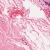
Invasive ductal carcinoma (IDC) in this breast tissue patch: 0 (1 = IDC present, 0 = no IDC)